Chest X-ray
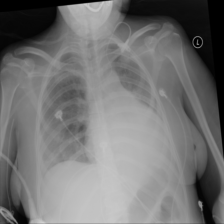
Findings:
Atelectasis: negative
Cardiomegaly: positive
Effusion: negative
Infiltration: positive
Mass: negative
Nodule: negative
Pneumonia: negative
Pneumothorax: negative
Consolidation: negative
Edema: negative
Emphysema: negative
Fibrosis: negative
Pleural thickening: negative
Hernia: negative